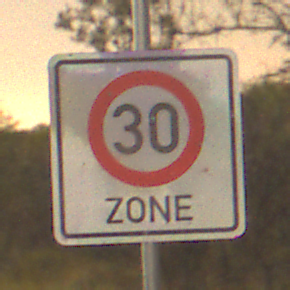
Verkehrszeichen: BeginnZone30
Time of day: Night
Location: Outdoor (Nature)
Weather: Clear
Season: NotSpecified
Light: Natural